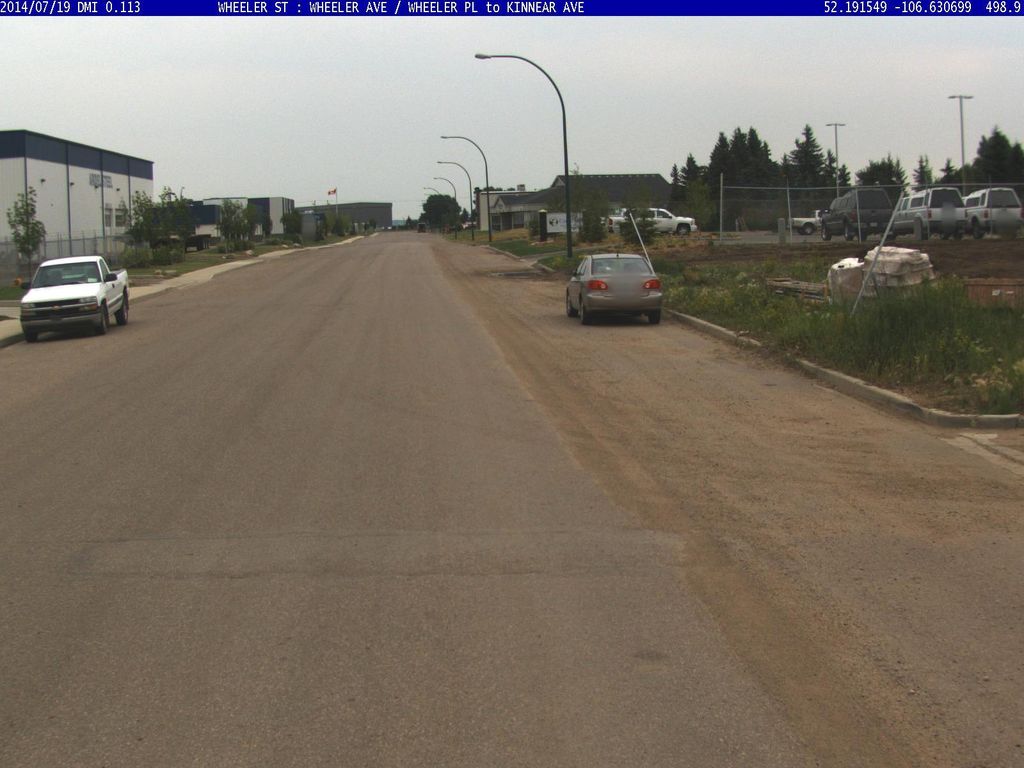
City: saskatoon